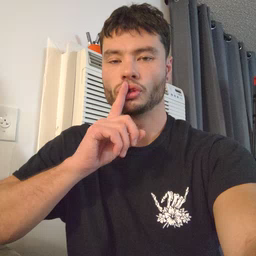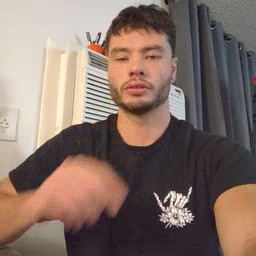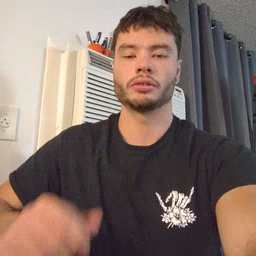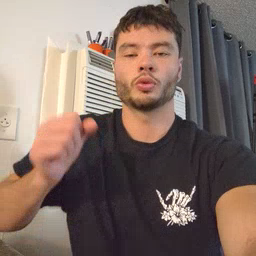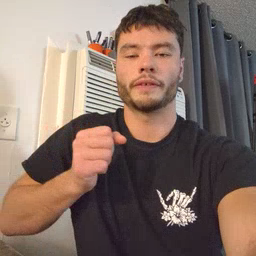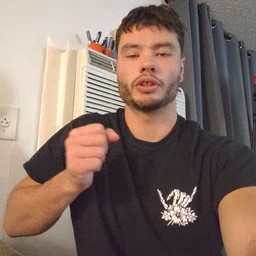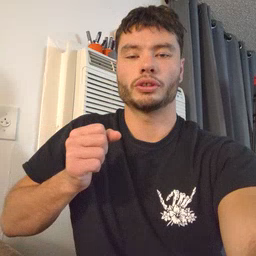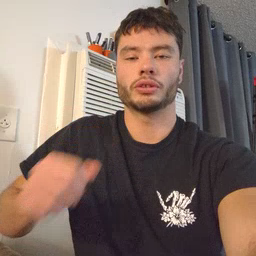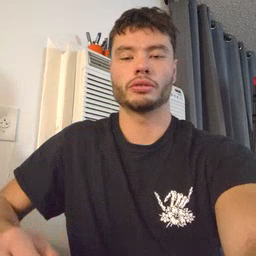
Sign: refrigerator